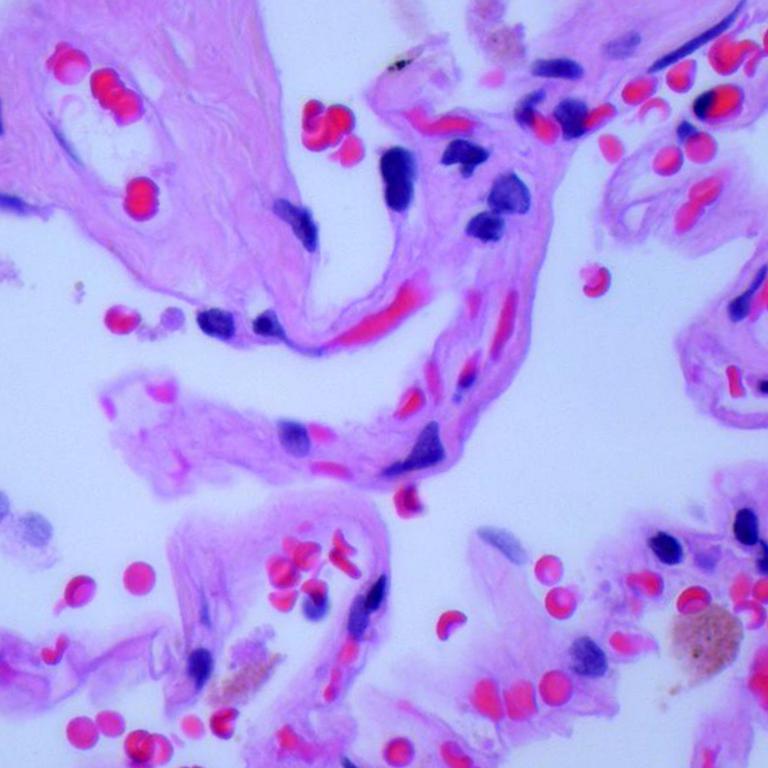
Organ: lung
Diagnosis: benign